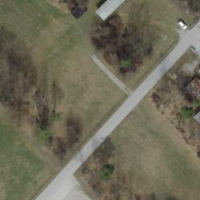
EUNIS habitat code: 24
Species observed at this site:
Bromus hordeaceus